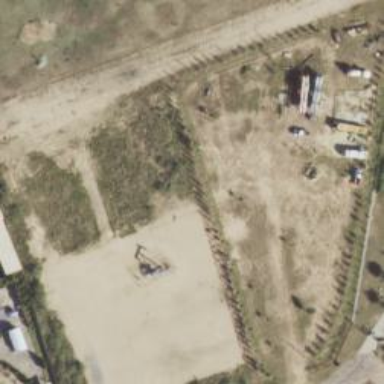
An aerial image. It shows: Petroleum well.